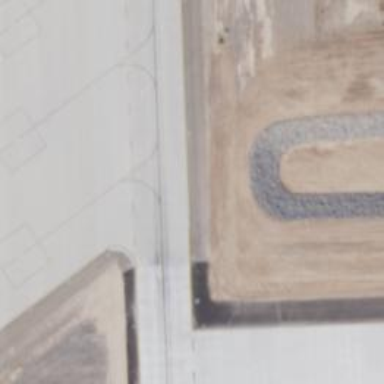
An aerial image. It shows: Image of taxiway at airport.